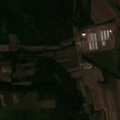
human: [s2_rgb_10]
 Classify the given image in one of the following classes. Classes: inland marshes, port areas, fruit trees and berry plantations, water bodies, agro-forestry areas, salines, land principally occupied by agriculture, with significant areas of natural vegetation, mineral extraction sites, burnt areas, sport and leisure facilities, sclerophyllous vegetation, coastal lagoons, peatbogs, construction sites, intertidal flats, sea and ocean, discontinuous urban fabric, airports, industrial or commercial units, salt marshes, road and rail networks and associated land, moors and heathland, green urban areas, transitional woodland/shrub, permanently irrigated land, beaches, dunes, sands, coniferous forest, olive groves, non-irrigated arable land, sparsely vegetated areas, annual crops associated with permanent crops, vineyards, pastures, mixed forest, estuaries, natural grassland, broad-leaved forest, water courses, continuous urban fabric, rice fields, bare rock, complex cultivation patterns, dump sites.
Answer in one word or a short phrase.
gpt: non-irrigated arable land, land principally occupied by agriculture, with significant areas of natural vegetation, broad-leaved forest